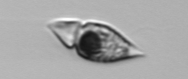
Label: Amphidinium